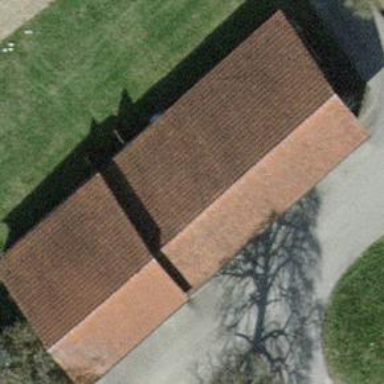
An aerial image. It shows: Farm auxiliary building with gabled roof.